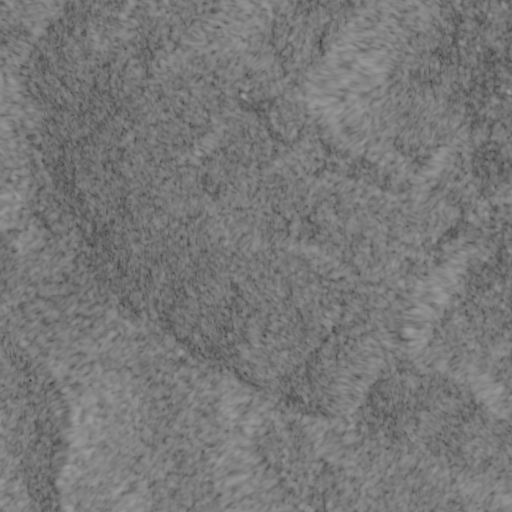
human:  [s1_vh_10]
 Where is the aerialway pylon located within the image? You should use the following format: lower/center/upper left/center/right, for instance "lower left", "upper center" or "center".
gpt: The aerialway pylon is located in the upper left of the image.
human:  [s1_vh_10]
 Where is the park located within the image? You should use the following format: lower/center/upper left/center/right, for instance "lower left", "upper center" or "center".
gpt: The park is located in the upper left of the image.
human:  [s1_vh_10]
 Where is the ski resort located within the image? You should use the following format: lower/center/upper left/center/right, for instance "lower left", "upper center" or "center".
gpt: The ski resort is located in the upper left of the image.
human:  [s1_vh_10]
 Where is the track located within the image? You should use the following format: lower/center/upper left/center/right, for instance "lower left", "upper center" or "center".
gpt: The track is located in the center left of the image.
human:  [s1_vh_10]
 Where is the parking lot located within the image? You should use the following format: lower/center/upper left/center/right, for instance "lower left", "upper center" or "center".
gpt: There is no parking lot in the image.

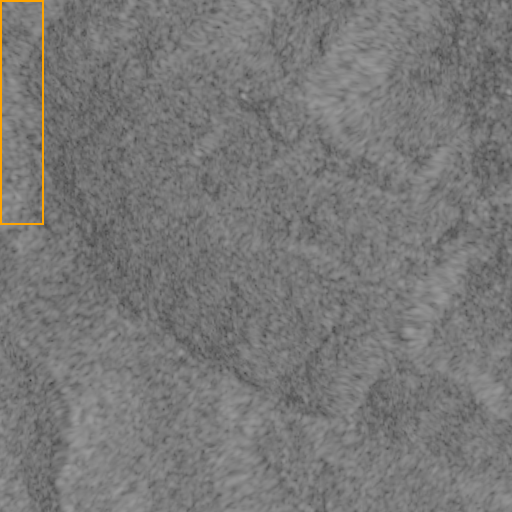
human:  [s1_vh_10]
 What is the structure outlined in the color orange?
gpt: The structure outlined in orange is a ski resort.
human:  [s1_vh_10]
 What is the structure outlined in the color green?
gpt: There is no green outline.